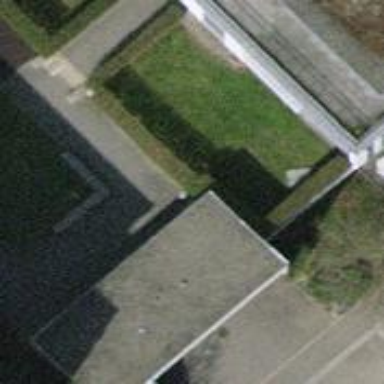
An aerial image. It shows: View of roof of building.